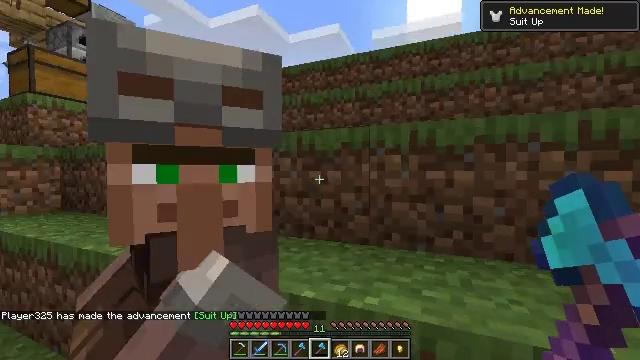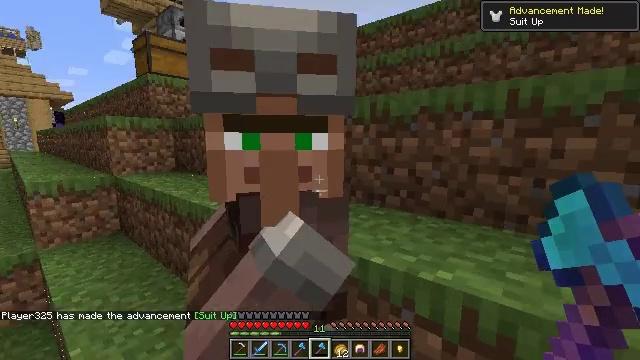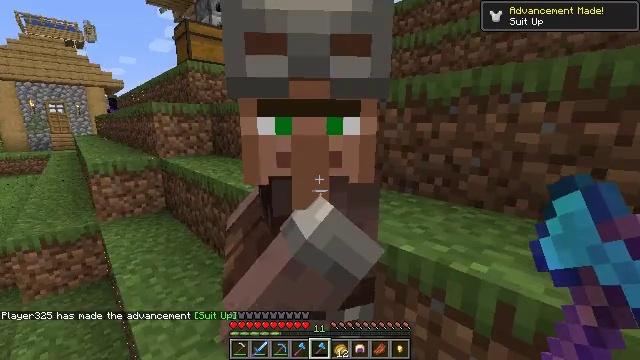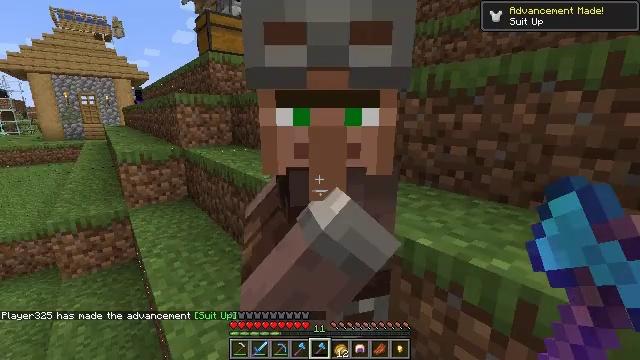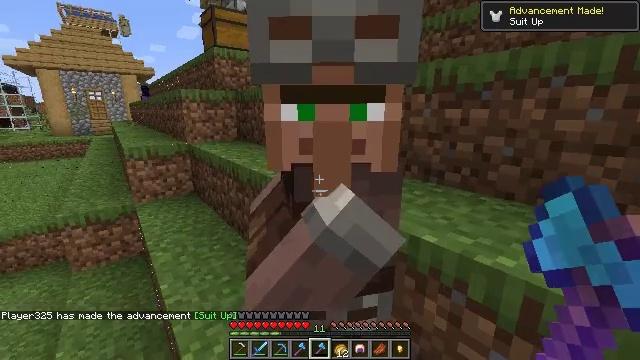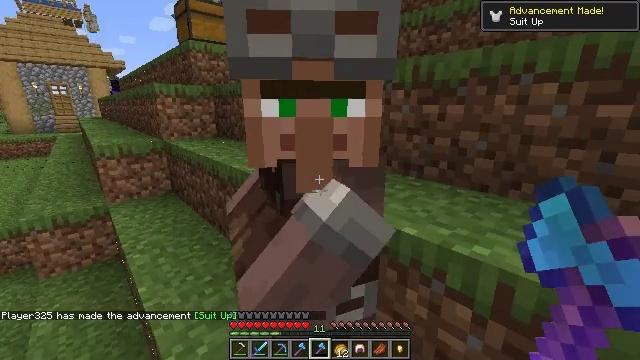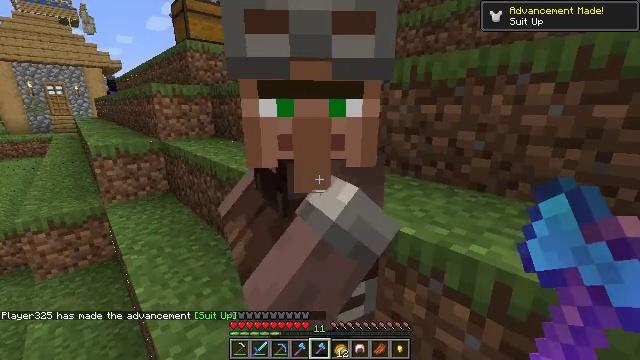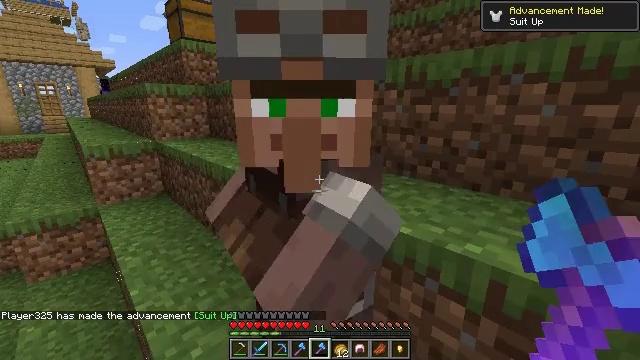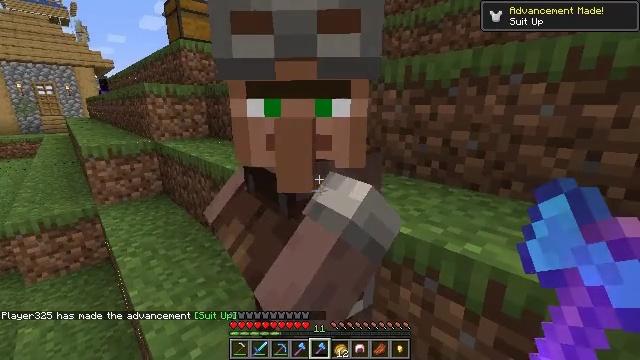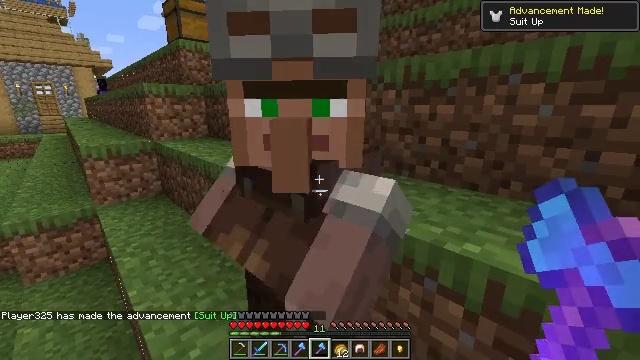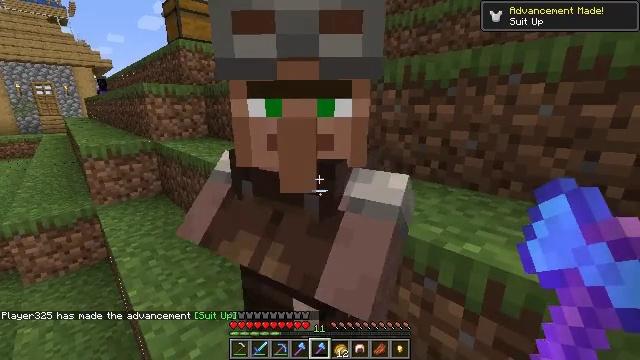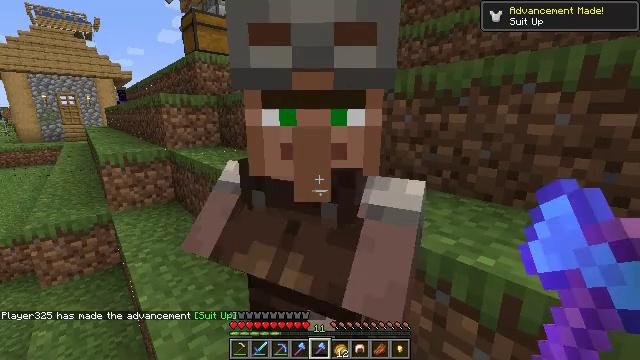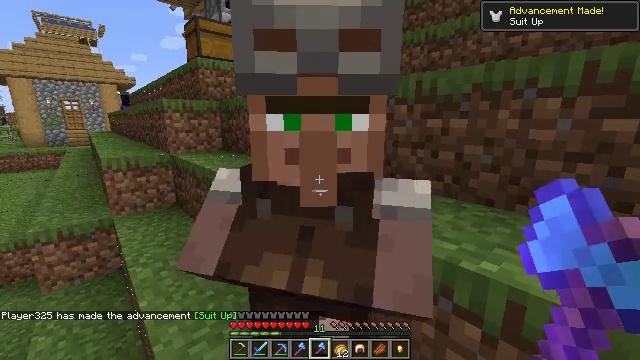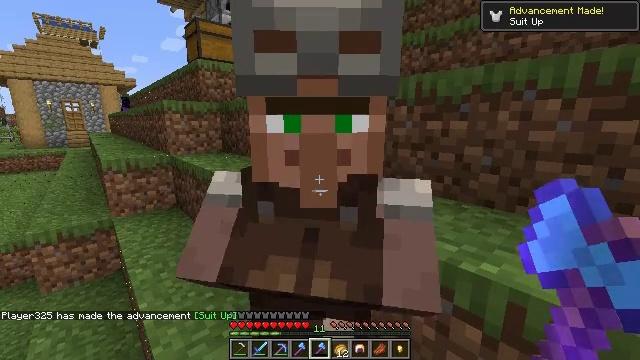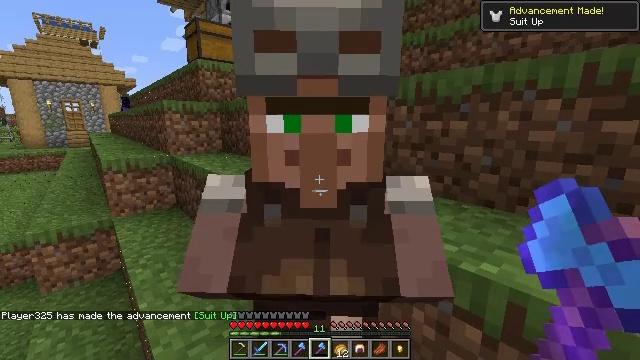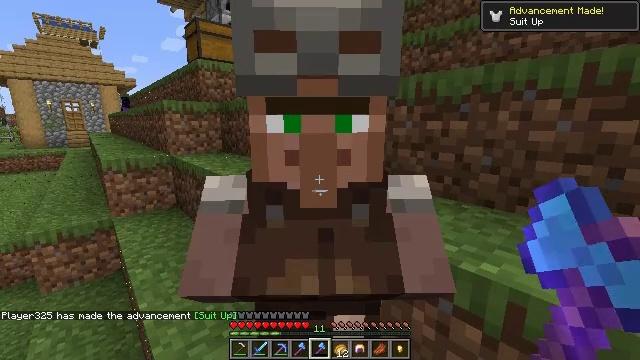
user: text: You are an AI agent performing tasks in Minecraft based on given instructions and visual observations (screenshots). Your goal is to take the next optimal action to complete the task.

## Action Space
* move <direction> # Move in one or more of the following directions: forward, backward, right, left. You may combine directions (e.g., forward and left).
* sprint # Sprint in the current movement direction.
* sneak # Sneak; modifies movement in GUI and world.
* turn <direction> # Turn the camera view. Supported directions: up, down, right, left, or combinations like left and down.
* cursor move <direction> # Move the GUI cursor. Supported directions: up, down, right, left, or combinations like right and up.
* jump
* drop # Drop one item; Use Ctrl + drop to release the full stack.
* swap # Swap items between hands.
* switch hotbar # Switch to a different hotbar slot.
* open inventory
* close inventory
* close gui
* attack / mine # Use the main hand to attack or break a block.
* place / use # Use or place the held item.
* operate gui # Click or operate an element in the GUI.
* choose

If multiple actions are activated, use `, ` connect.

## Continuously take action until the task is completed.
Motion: motion action
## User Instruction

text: Craft the chainmail boots.
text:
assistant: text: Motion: turn left and down
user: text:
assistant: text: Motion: turn left and down
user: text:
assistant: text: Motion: turn left and down
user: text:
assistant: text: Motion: turn left
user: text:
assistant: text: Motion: turn right
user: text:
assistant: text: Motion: no_op
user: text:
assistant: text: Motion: no_op
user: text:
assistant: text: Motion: no_op
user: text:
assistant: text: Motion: no_op
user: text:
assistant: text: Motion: no_op
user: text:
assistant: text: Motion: turn left and up
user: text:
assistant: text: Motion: turn up
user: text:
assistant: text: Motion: no_op
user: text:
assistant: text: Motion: no_op
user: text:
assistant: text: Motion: no_op
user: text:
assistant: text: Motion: no_op
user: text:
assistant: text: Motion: no_op
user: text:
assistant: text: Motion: no_op
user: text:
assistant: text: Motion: no_op
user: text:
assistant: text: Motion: no_op
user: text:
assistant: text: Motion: no_op
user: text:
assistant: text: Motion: no_op
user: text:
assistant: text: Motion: no_op
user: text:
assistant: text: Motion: no_op
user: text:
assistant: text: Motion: no_op
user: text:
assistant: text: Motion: no_op
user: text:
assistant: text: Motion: no_op
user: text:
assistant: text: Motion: no_op
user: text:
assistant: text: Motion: no_op
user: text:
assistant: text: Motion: no_op